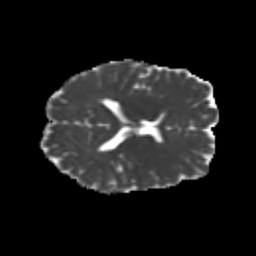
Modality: MD
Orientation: axial
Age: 26
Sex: female
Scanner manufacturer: siemens
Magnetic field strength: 3 T
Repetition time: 3.5 s
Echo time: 0.104 s